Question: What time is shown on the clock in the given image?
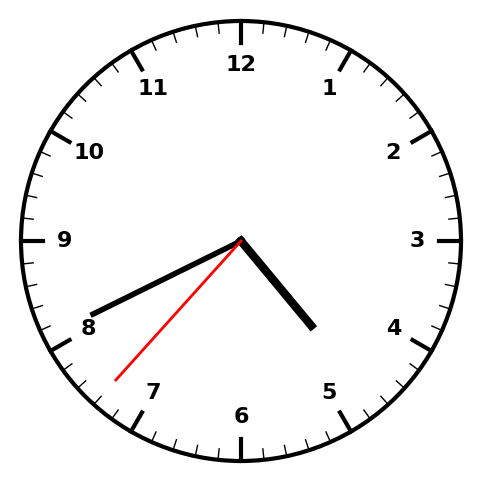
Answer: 04:40:37